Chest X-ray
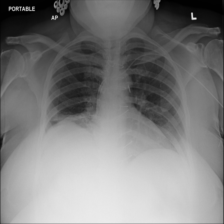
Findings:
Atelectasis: negative
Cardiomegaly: negative
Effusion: negative
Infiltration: negative
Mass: negative
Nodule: negative
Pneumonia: negative
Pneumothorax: negative
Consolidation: negative
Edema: negative
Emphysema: negative
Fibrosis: negative
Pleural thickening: negative
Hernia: negative